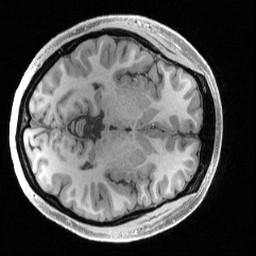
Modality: T1w
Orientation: axial
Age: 22
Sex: female
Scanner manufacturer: siemens
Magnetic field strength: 3 T
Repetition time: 2.4 s
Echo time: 0.00224 s